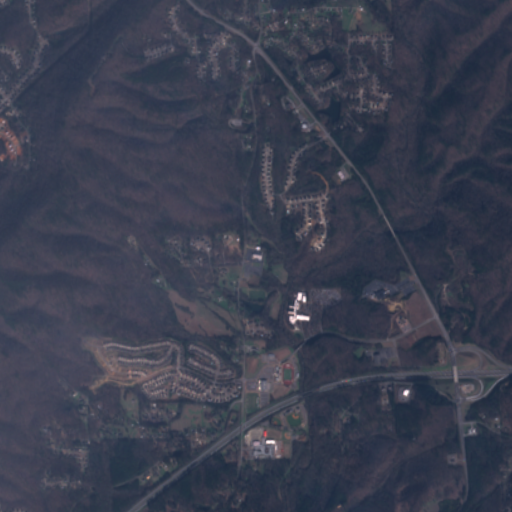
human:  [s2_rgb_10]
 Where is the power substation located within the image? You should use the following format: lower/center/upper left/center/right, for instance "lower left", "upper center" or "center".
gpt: The power substation is located in the upper center of the image.
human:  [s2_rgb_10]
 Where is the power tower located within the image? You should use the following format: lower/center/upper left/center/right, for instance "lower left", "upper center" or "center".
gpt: The power tower is located in the upper left of the image.
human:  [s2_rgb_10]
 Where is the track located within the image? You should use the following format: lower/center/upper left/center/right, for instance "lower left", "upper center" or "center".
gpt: The track is located in the lower center of the image.
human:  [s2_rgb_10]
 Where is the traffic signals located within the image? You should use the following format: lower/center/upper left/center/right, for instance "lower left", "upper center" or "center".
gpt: The traffic signals is located in the lower right of the image.
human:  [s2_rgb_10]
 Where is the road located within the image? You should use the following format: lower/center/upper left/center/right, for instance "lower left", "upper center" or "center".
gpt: There is no road in the image.